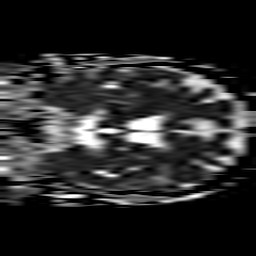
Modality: ADC
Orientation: coronal
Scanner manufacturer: philips
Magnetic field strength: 3 T
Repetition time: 3.078 s
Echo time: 0.076 s